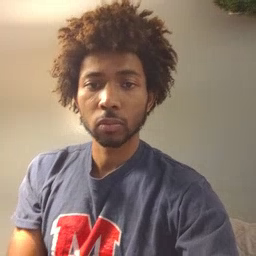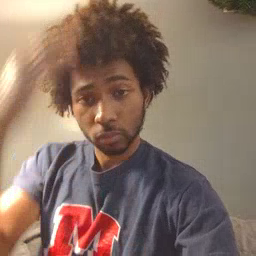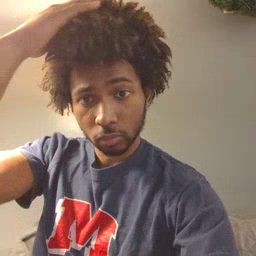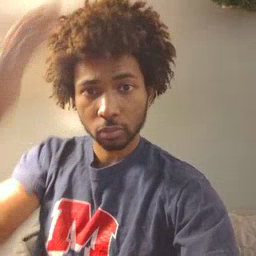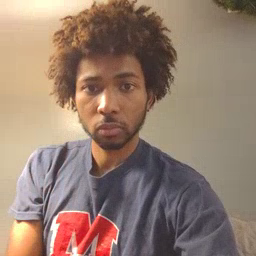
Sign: hat